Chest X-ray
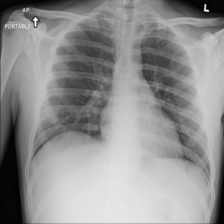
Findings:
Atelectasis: negative
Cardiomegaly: negative
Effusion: negative
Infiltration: negative
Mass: negative
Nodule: negative
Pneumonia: negative
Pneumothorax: negative
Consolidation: negative
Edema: negative
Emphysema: negative
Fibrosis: negative
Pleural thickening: negative
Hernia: negative